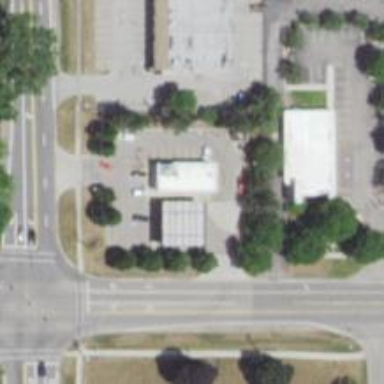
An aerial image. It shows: Convenience shop.